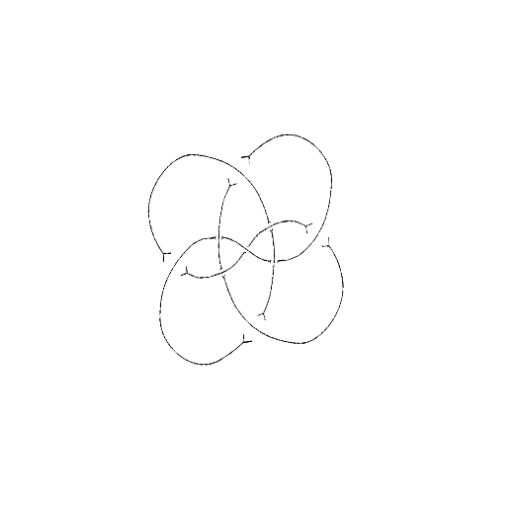
Crossing number: 9